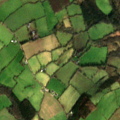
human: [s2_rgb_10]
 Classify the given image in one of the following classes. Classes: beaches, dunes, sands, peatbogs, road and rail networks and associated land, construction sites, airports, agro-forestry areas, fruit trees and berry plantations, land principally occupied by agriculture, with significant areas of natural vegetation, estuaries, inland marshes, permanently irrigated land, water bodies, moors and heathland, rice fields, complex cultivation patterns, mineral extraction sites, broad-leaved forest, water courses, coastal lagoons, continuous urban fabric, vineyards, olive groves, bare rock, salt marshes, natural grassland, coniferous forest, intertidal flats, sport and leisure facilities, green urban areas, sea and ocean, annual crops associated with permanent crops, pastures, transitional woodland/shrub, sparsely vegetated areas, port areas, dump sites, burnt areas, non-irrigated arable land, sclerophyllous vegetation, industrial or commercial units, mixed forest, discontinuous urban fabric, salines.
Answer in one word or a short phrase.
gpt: pastures, land principally occupied by agriculture, with significant areas of natural vegetation, broad-leaved forest